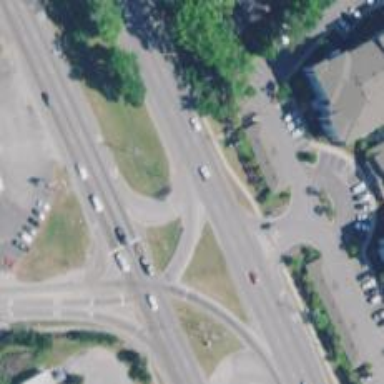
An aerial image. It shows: Trunk link highway.